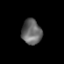
Tissue: prostate
Cell type: Myeloid cells
Senescence score: 0.7495
Nuclear area (px): 491
Mean DAPI intensity: 102.057